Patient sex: M
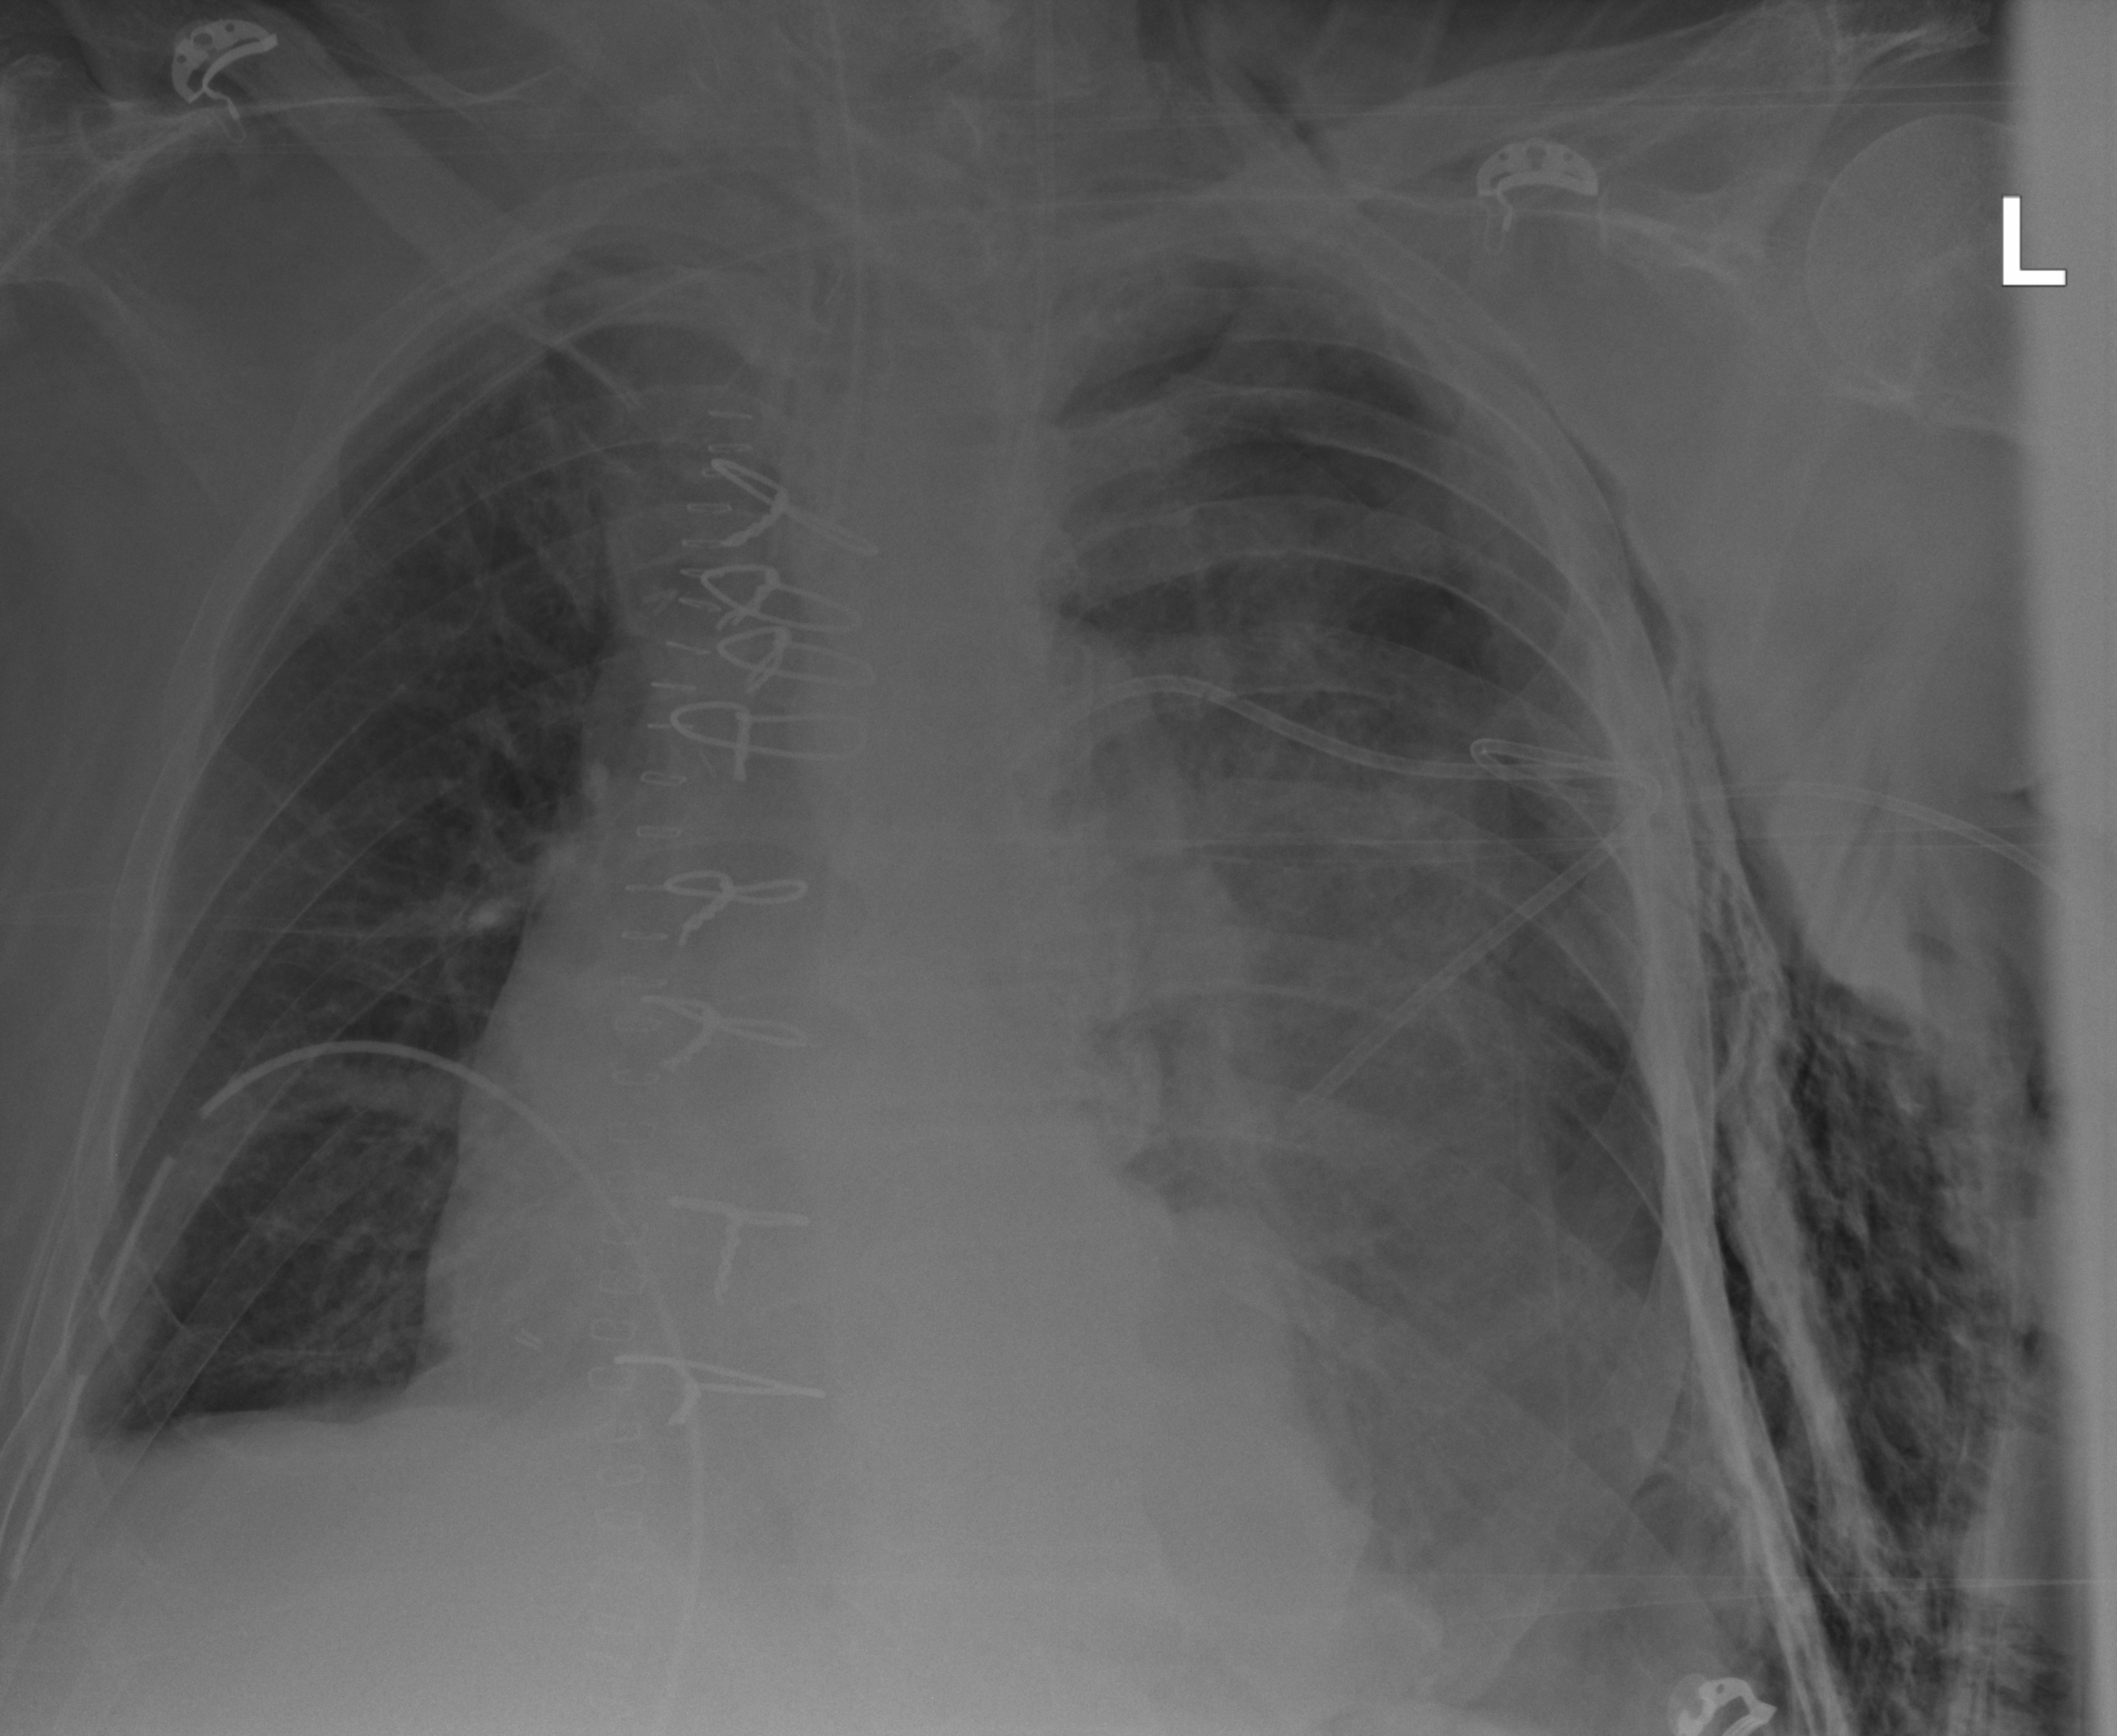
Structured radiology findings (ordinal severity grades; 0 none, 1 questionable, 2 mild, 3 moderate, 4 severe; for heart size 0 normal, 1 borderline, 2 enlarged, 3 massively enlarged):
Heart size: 2
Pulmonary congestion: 2
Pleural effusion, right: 0
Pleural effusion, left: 2
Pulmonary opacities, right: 0
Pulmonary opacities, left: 0
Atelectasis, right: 2
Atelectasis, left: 2